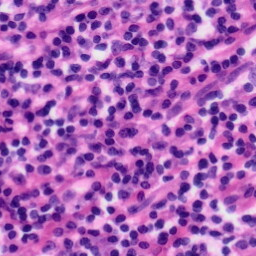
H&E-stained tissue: Tonsil